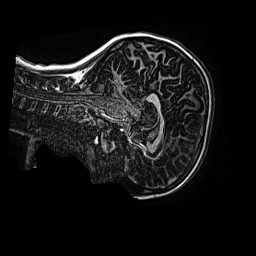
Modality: MP2RAGE
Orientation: sagittal
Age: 11
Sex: female
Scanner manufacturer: siemens
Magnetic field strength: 3 T
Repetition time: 4 s
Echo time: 0.00299 s